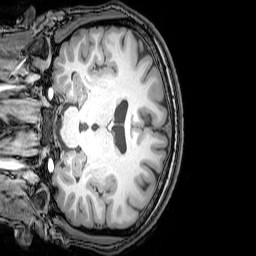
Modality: T1w
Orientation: coronal
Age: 23
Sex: female
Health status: healthy
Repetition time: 0.081 s
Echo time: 0.037 s